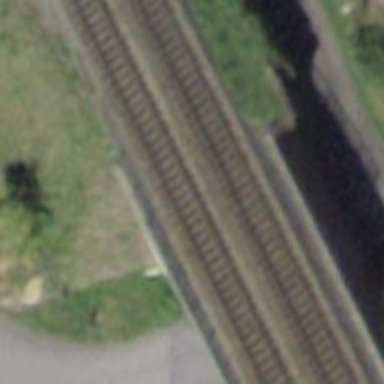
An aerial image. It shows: Bridge with electrified rail tracks and contact line.